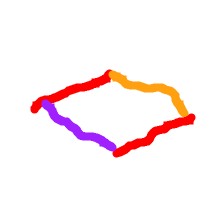
Shape: rhombus